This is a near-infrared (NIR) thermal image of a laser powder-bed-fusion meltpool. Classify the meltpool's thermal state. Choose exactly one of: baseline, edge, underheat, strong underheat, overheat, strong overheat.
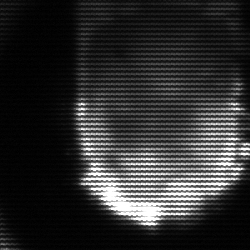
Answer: baseline